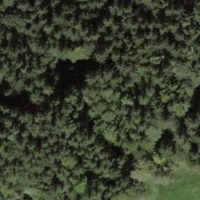
EUNIS habitat code: 44
Species observed at this site:
Vaccinium myrtillus